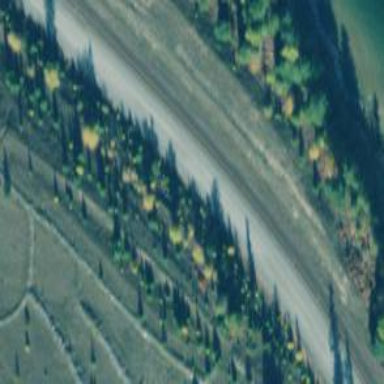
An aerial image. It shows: Railway track.